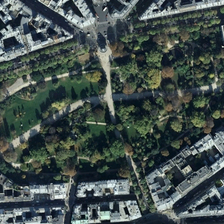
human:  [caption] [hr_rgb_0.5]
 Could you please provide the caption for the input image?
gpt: many gray white buildings are in two sides of a park with many green trees and a pond .

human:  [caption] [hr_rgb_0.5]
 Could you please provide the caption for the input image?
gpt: many gray white buildings are in two sides of a park with many green trees and a pond .

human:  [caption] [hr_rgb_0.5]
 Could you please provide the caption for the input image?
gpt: many gray white buildings are in two sides of a park with many green trees and a pond .

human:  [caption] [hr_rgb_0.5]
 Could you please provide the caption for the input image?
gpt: many gray white buildings are in two sides of a park with many green trees and a pond .

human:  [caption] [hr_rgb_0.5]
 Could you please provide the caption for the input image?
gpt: many gray white buildings are in two sides of a park with many green trees and a pond .